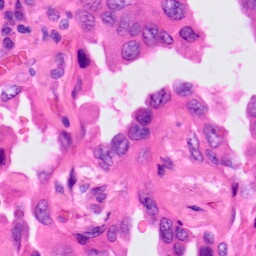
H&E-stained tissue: Lung